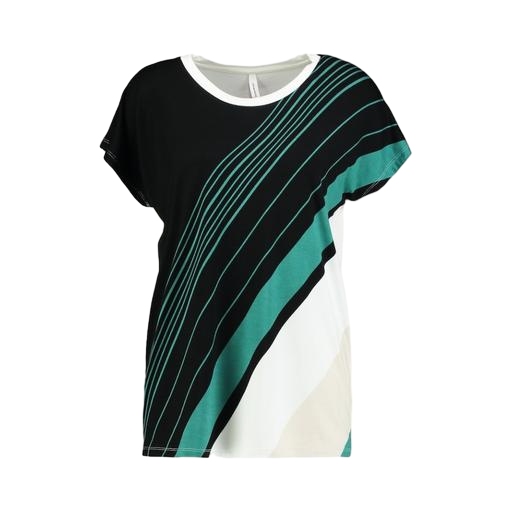
black plus size printed t-shirt only macy, multicolor asymmetric t-shirt, black geo-print t-shirt only macy, white background